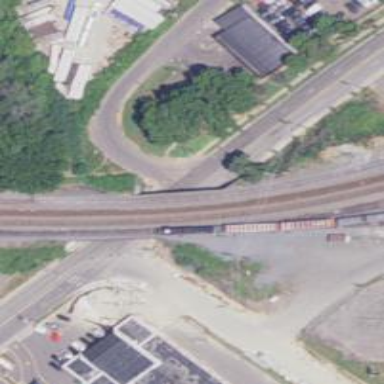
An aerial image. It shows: Railway bridge.